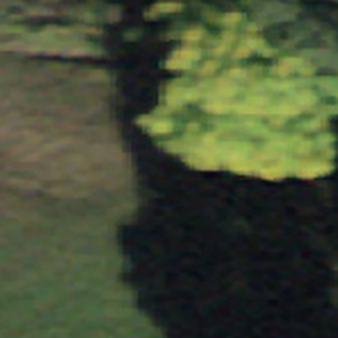
Label: other